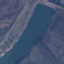
Label: River